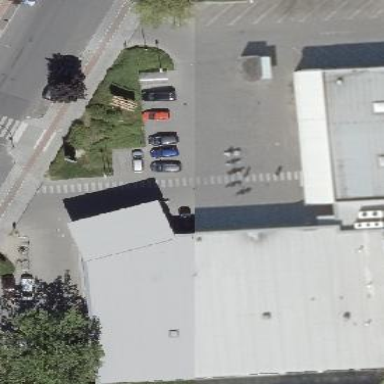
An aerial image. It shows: Retail building housing supermarket.